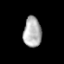
Tissue: lung
Cell type: Epithelial cells
Senescence score: 0.2282
Nuclear area (px): 536
Mean DAPI intensity: 176.131